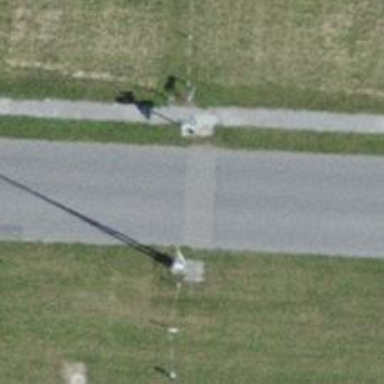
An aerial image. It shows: Lift gate barrier.